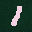
Label: 1